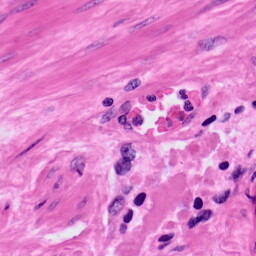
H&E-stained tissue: Prostate